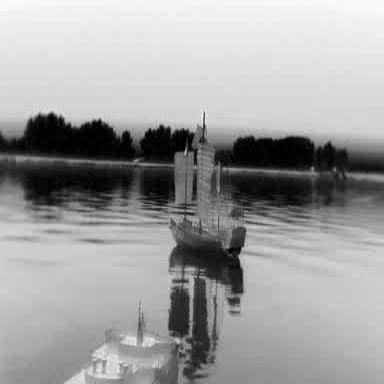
There is a container_ship in the infrared image.